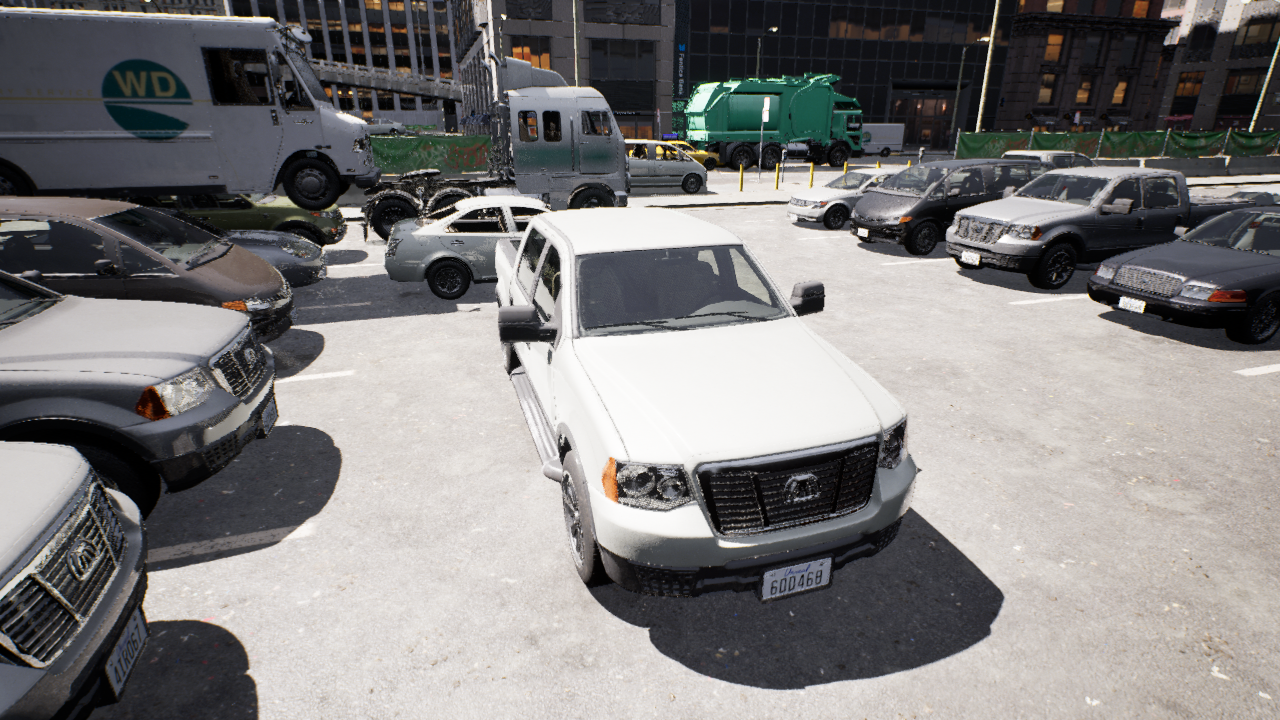
Venue: arterial
Lighting: clear day
Vehicle rig: pickup